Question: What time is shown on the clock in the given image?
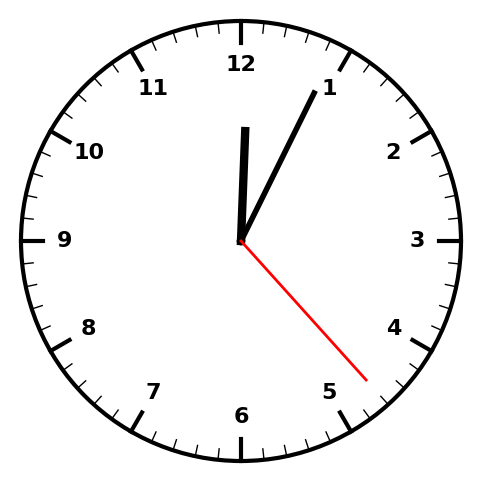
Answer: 12:04:23